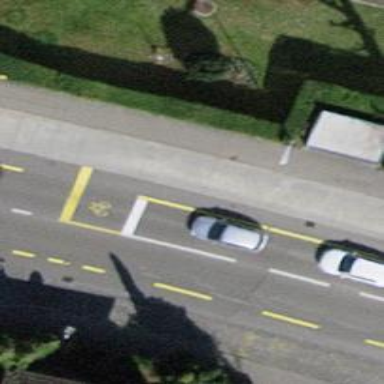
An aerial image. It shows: Bus stop with platform for public transport.